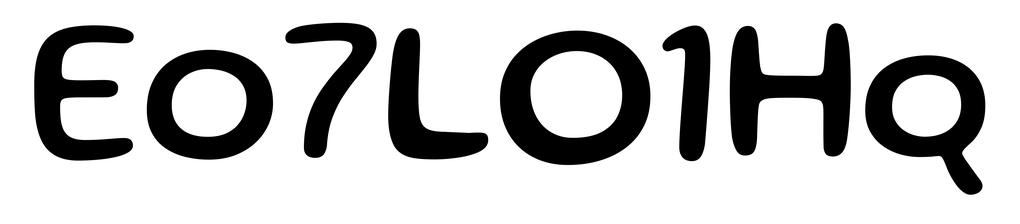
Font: Gluten_Regular